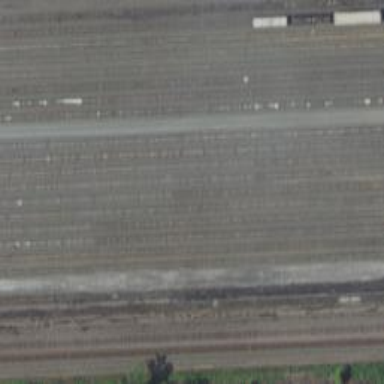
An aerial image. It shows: Abandoned railway siding.